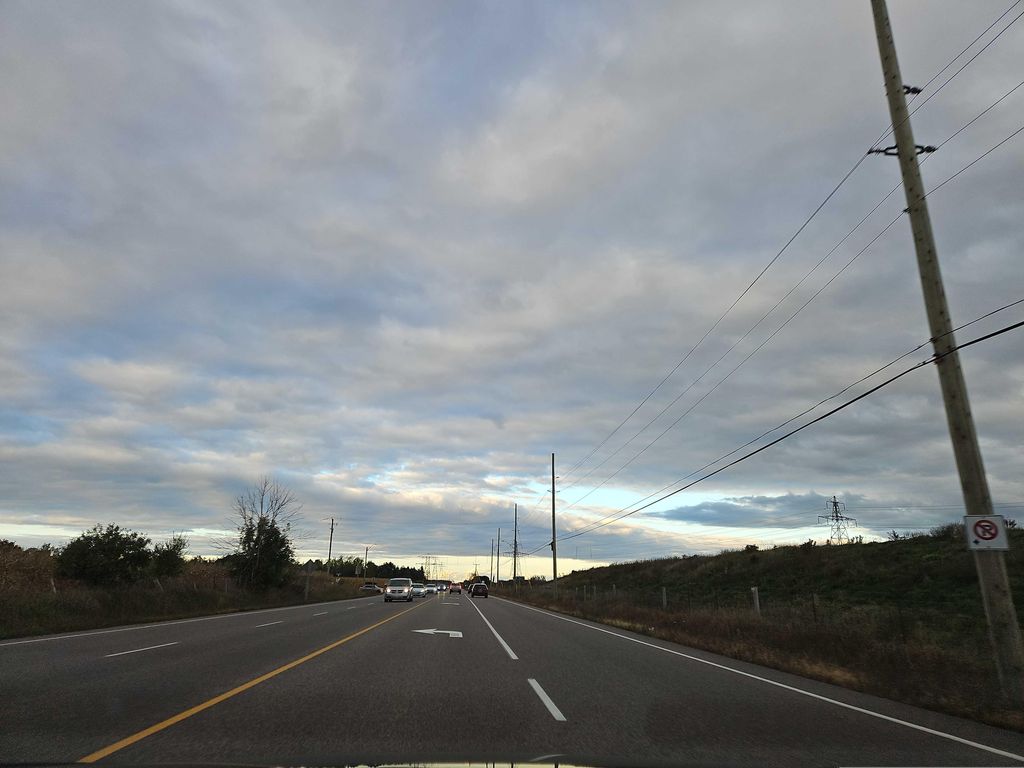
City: kitchener-waterloo